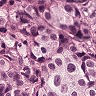
Metastatic tissue present: yes